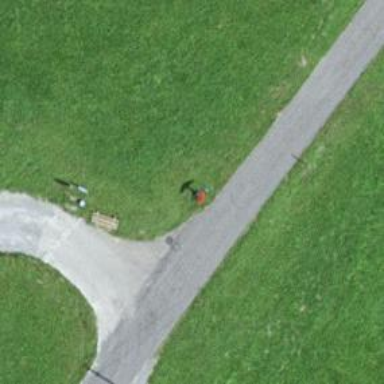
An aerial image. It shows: Bench for seating.